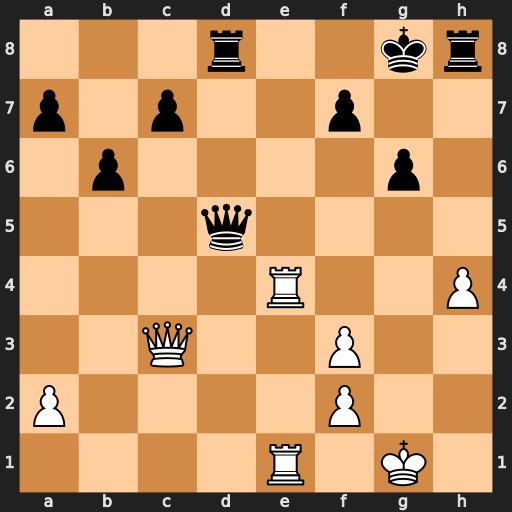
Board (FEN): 3r2kr/p1p2p2/1p4p1/3q4/4R2P/2Q2P2/P4P2/4R1K1
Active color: w
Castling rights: -
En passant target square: -
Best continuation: Re8+ Rxe8 Rxe8+ Kh7 Rxh8#